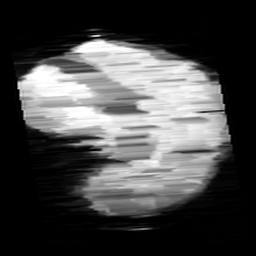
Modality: minIP
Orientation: sagittal
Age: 10
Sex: female
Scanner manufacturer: siemens
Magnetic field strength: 3 T
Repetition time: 0.027 s
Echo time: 0.02 s